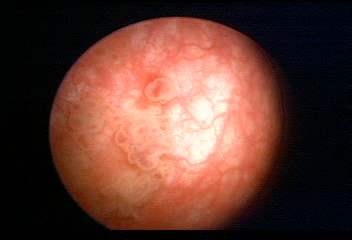
Modality: WLC
Class: Malignant
Subclass: LowGradePapillary
Lesion: L1
Stage: Ta
Morphology: Papillary
Bladder cancer association: Yes
Annotated structures: Tumor, Tumor